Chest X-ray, AP view. Patient: 22 years old, sex M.
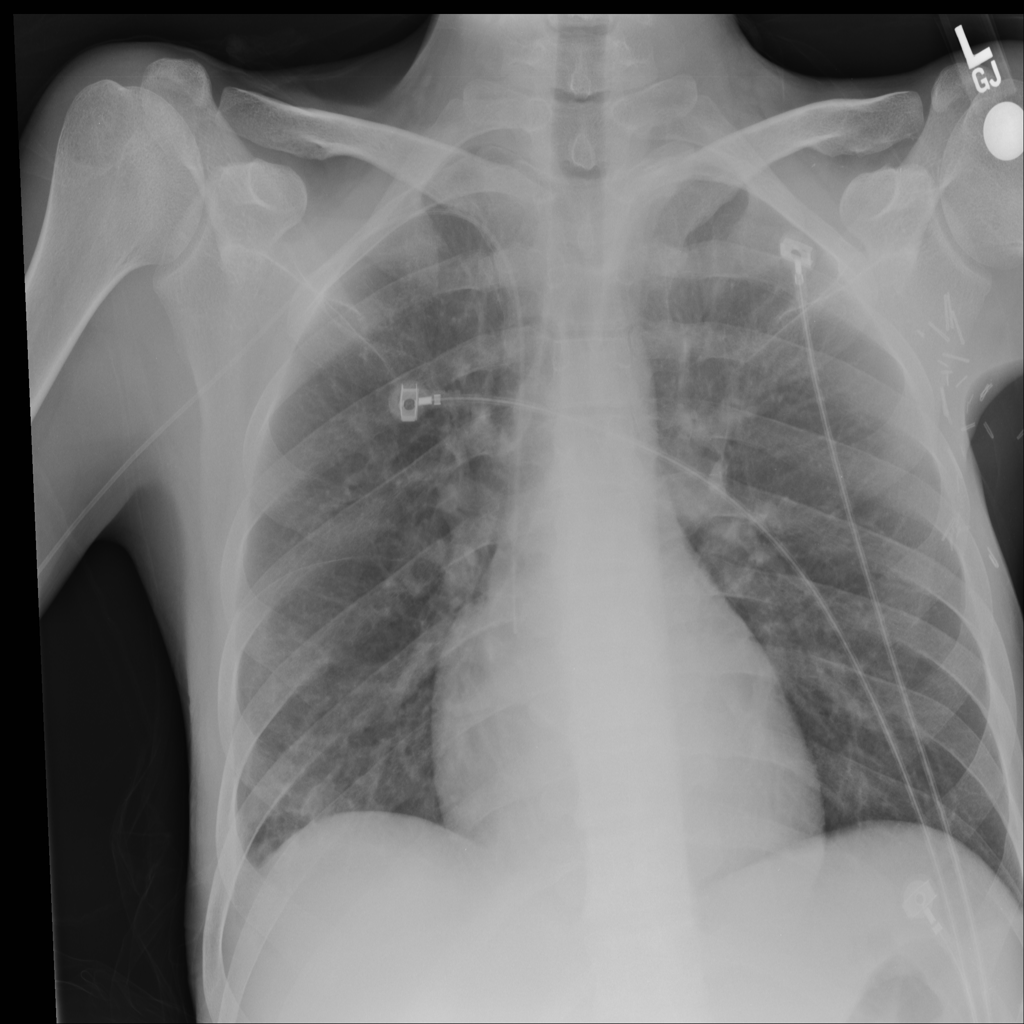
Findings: No Finding